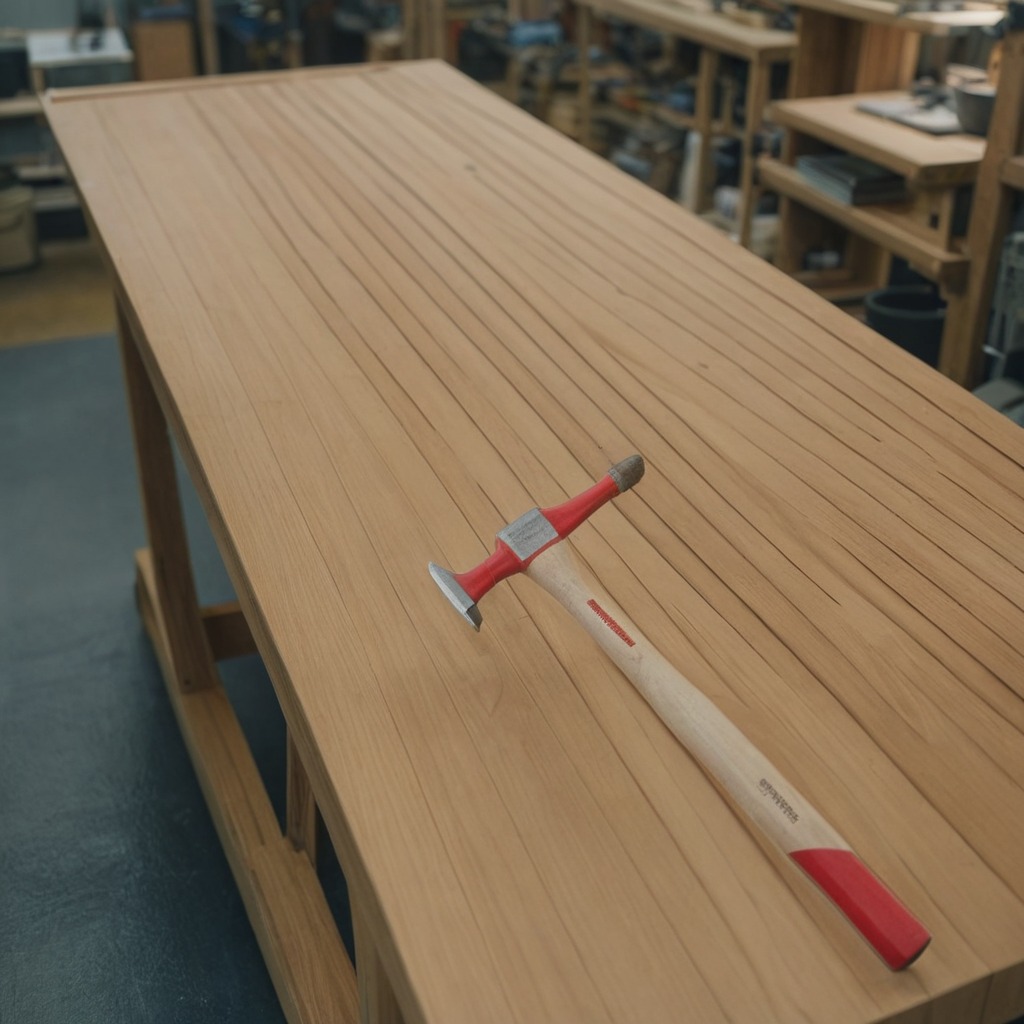
A hammer lies on the workbench inside a coastal fishing gear workshop.